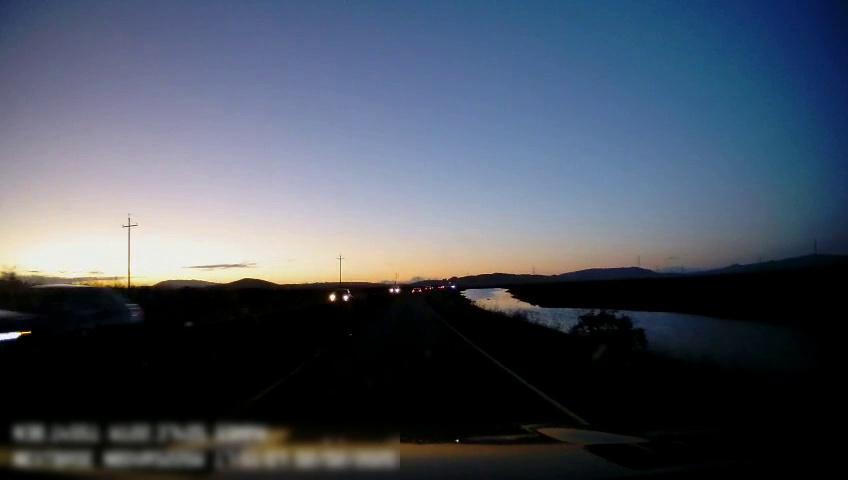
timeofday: Dusk/Dawn/Twilight
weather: Sunny
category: Drivable Space
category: Vehicles | SUV
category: Vehicles | SUV
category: Vehicles | SUV
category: Vehicles | Car
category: Lanes | Current Lane
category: Lanes | Current Lane